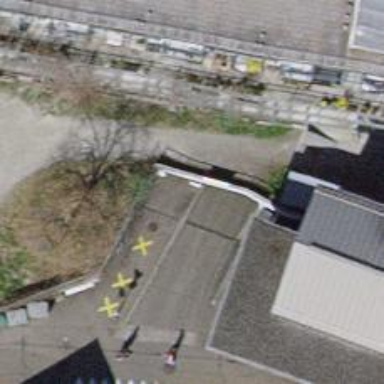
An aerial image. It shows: Parking entrance.